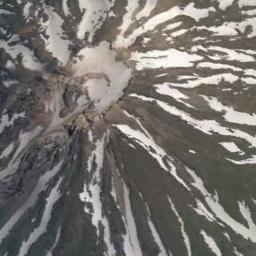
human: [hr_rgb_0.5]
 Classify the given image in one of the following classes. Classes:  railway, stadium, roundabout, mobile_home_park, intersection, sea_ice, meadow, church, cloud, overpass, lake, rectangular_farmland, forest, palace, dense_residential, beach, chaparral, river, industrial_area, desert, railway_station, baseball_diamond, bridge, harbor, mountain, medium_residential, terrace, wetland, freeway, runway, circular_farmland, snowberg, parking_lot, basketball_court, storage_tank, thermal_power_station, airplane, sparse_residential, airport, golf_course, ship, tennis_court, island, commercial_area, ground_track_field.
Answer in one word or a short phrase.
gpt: snowberg